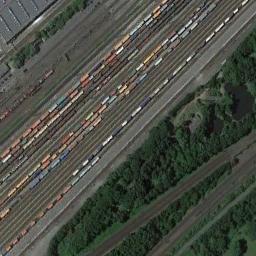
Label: railway